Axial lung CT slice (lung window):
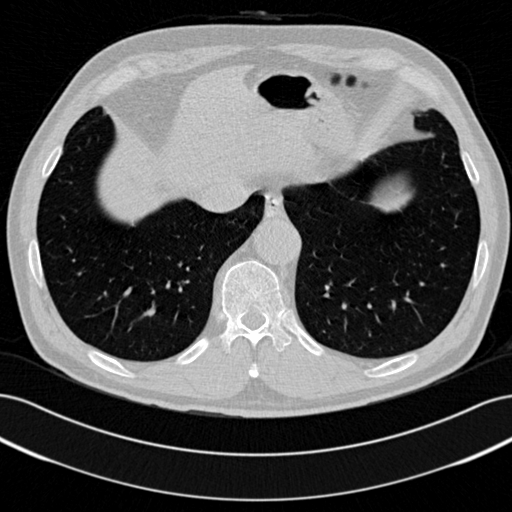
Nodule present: no